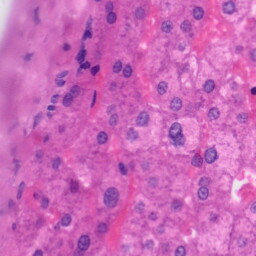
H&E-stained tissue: Liver